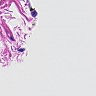
Metastatic tissue present: no